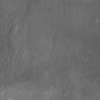
Label: not_dusty